Question: So I'm a couple of steps away from successfully writing this function:

Here is what I have so far:
'''
function a=myanalyzecp(f,a,b)
syms x;
v=coeffs(f(x)); % grabs function's coefficients
vertex=(-v(2))/(2*v(3)); % vertex formula
if (a<vertex && vertex<b)
if (diff(diff(f(x)))>0) % f''>0 means minima
a=1;
else
a=-1;
end
else
a=0;
end
'''
The problem I'm running into is when the function only has 1 or 2 terms, such as x^2 or x^2+4 or x^2+4*x. Because then my vertex function fails
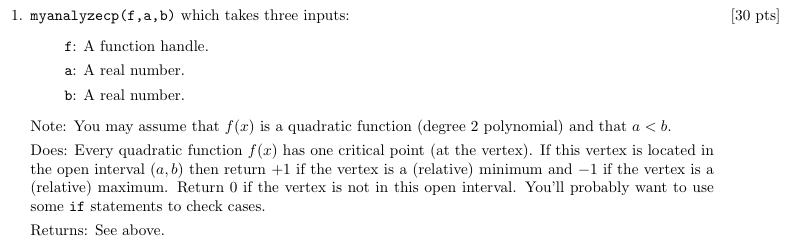
Answer: To , use <URL> instead of 'coeffs':
'''
v = sym2poly(f(x));
'''
That gives the result as a 'double' vector, not as a 'sym'. If you need it to be a 'sym' you need to convert:
'''
v = sym(sym2poly(f(x)));
'''